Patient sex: F
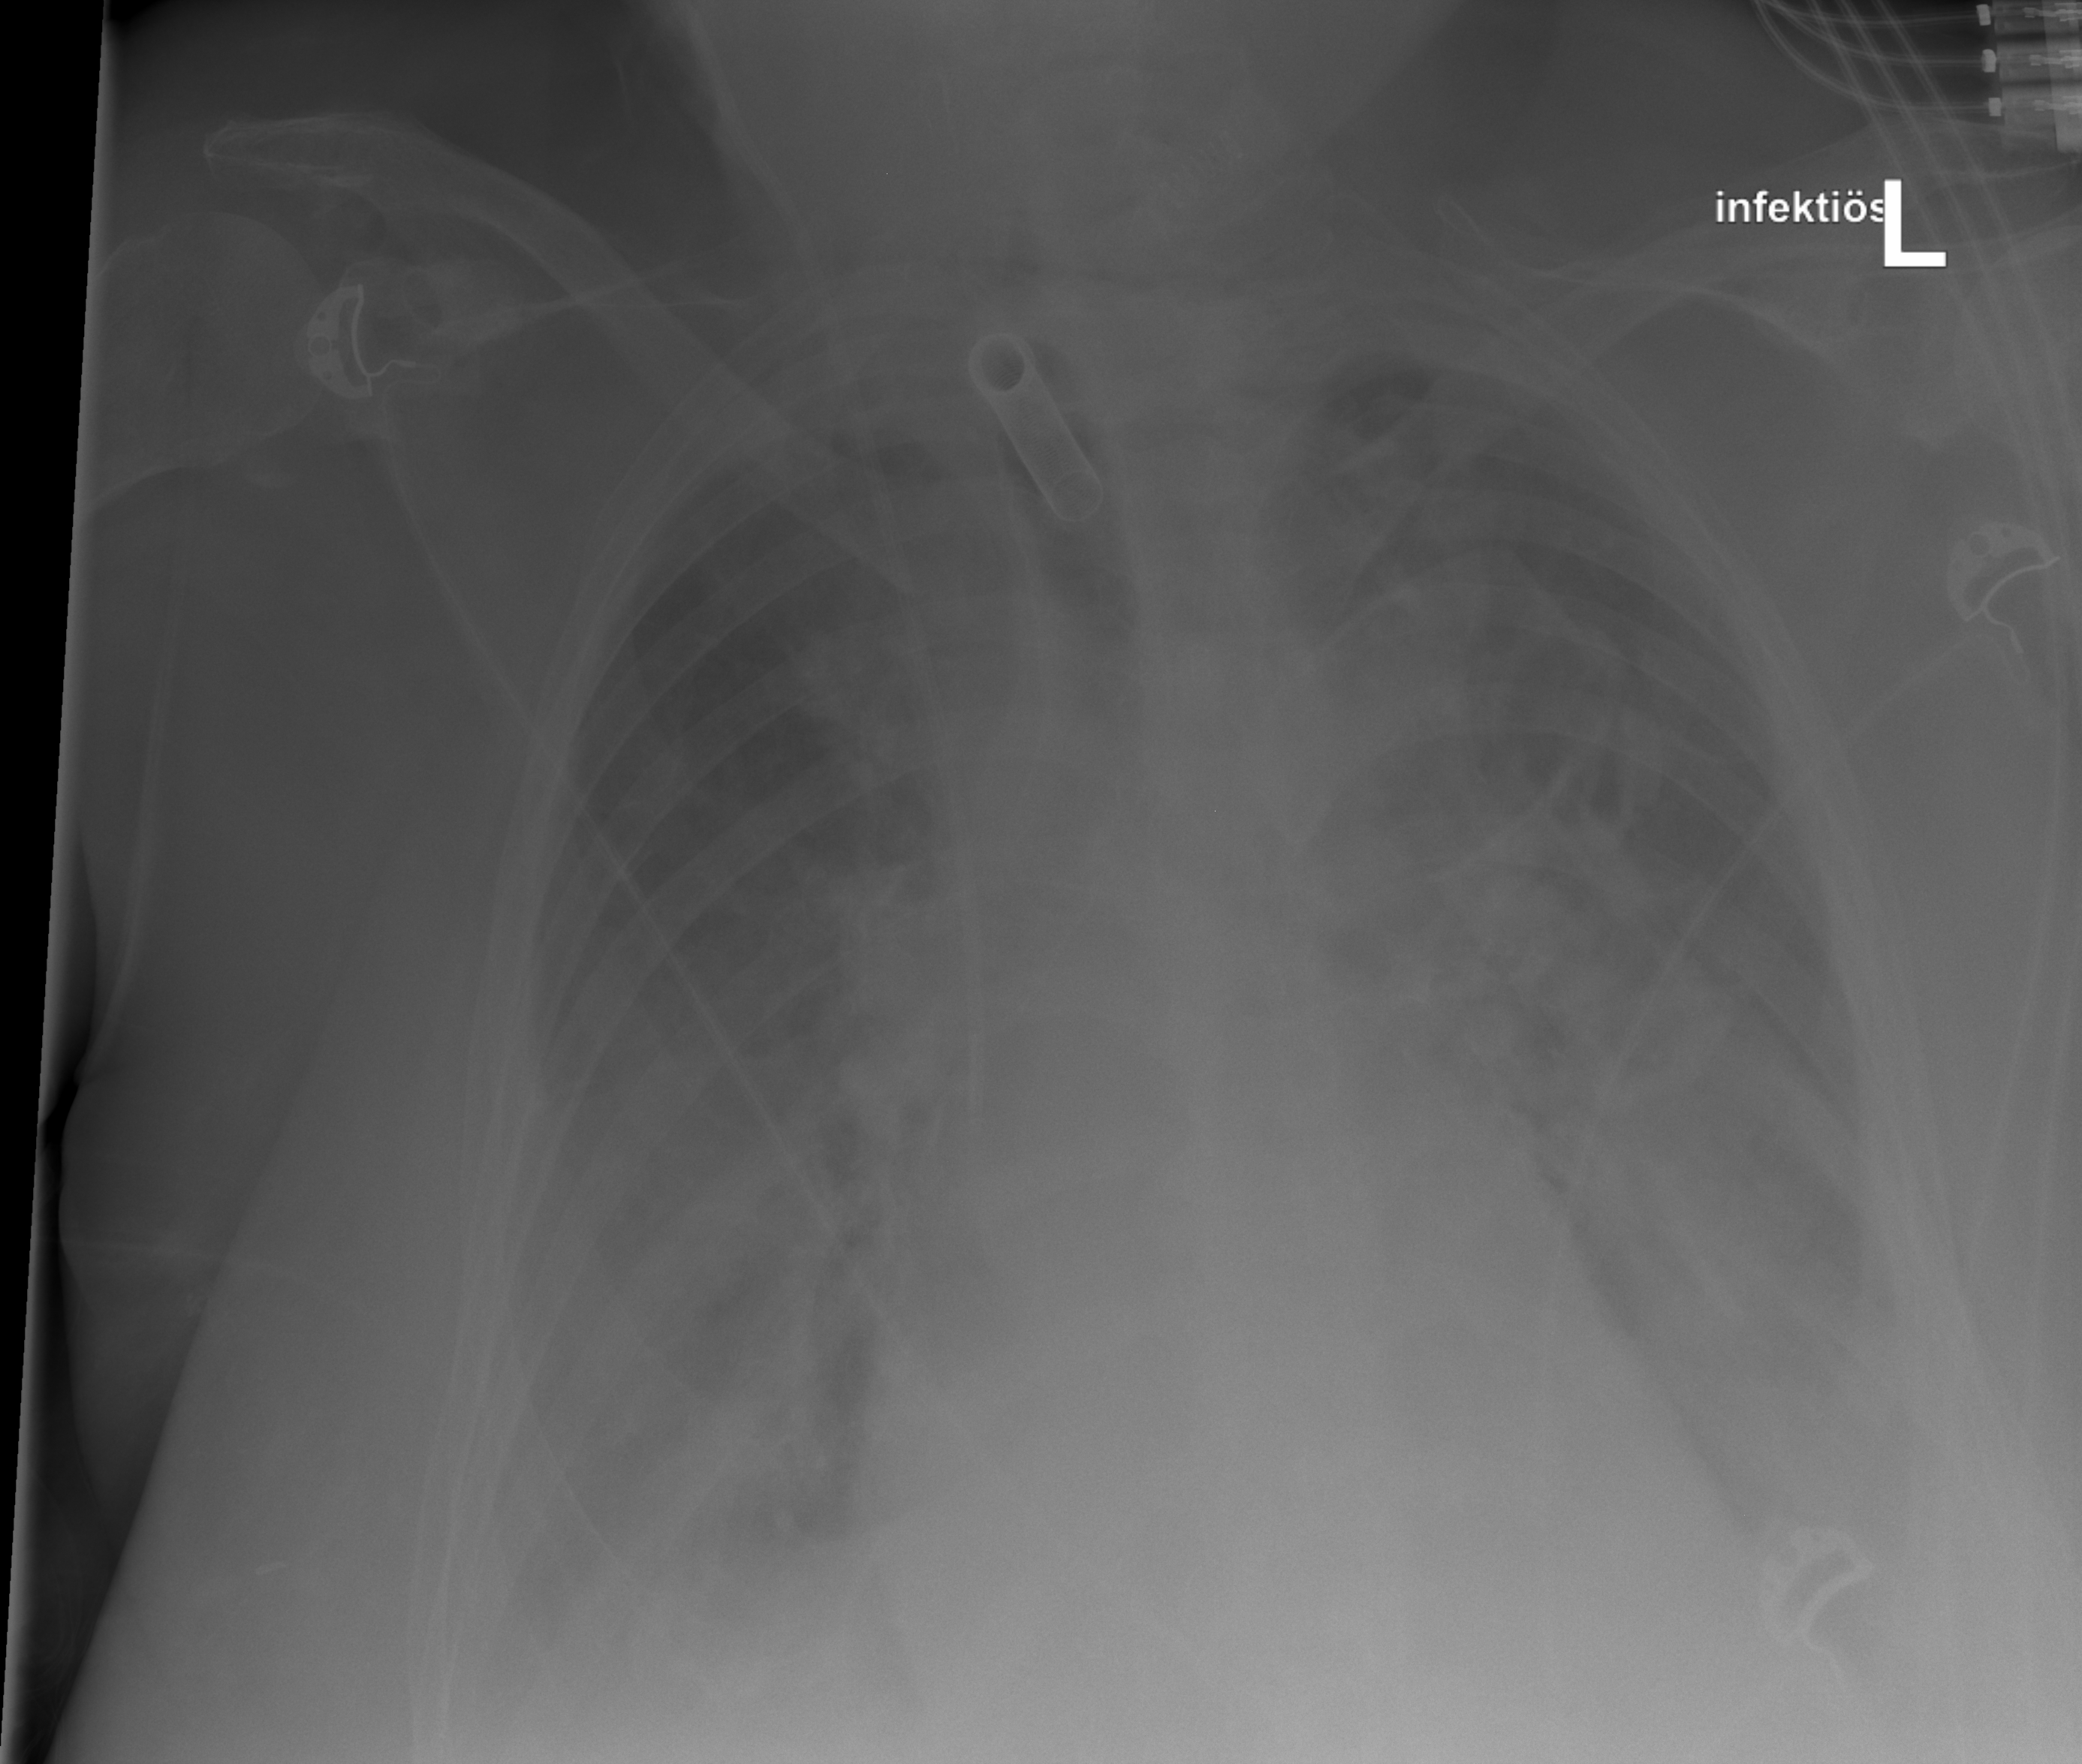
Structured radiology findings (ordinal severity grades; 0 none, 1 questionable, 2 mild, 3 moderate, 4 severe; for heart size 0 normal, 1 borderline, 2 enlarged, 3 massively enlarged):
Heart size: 0
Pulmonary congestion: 0
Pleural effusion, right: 2
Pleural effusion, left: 2
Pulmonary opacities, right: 2
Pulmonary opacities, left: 3
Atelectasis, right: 2
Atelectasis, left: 2